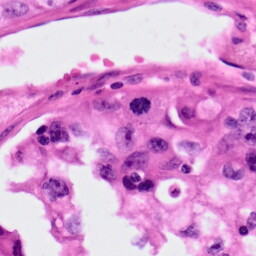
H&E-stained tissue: Lung